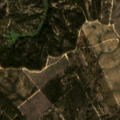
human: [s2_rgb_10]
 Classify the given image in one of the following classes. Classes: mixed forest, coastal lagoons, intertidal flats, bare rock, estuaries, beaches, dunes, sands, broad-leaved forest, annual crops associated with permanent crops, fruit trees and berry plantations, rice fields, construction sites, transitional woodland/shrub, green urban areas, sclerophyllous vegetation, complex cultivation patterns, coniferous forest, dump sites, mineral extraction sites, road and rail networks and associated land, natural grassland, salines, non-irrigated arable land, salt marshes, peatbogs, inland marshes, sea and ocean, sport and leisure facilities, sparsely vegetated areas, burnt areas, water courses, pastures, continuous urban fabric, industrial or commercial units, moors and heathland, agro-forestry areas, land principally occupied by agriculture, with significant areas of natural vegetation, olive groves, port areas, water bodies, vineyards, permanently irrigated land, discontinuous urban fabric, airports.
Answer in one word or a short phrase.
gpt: broad-leaved forest, transitional woodland/shrub